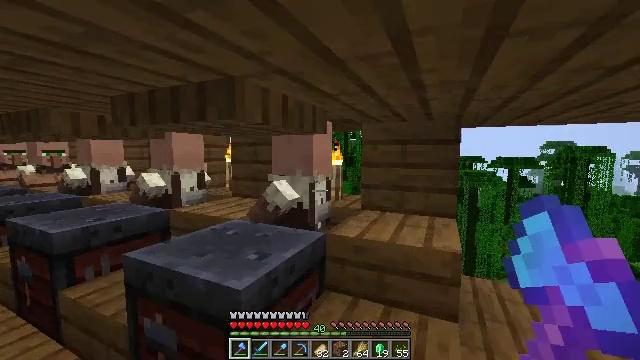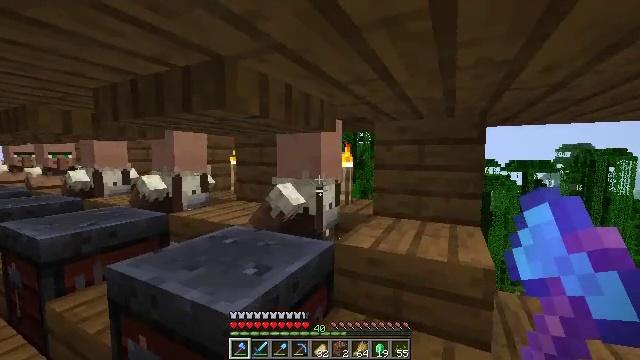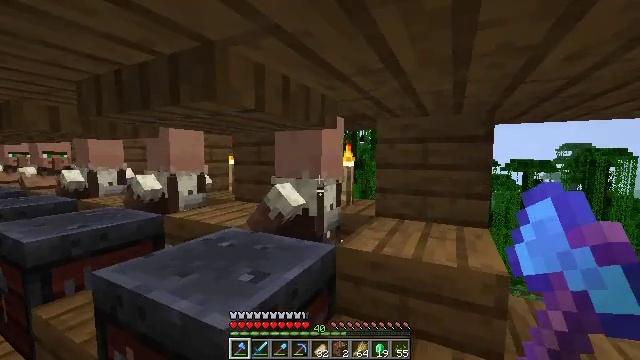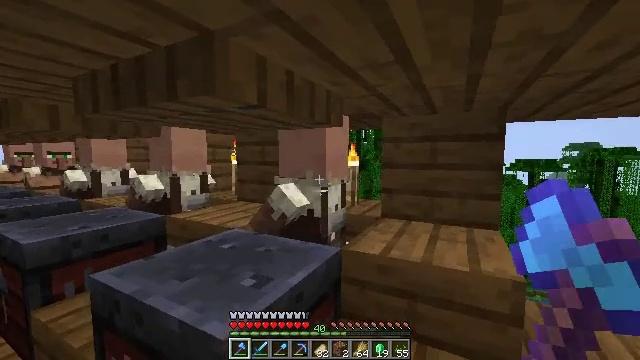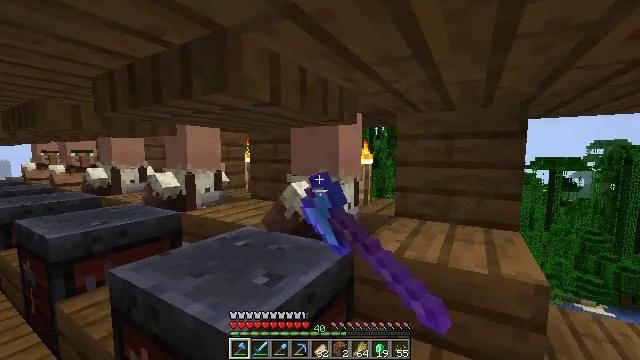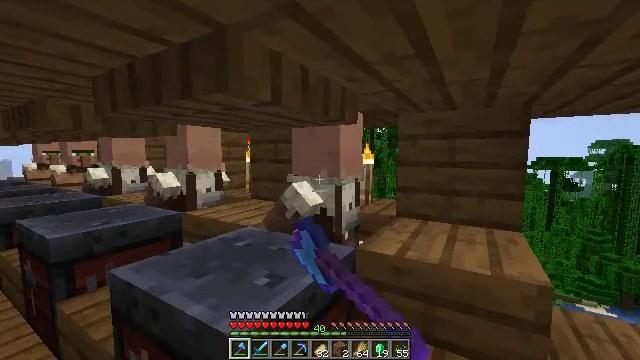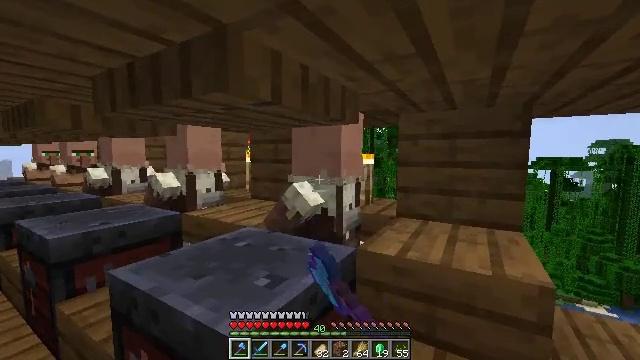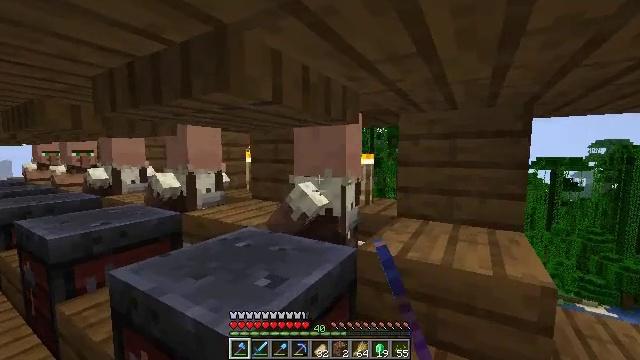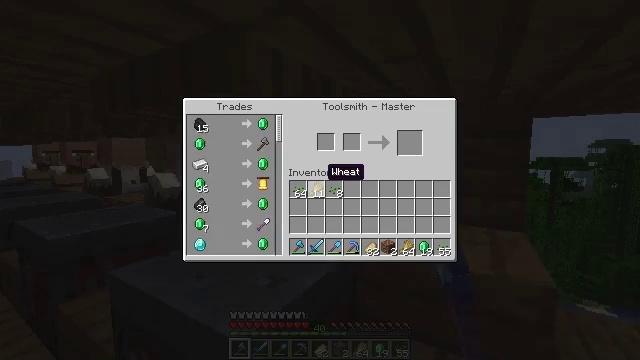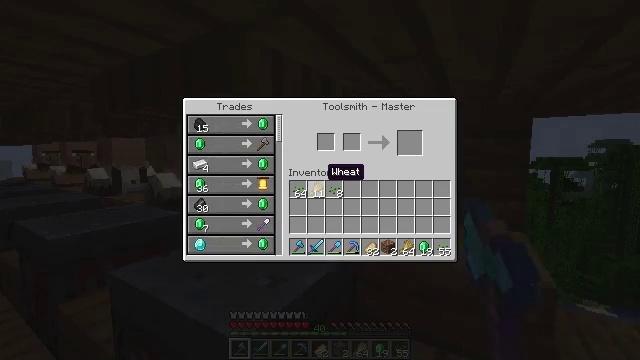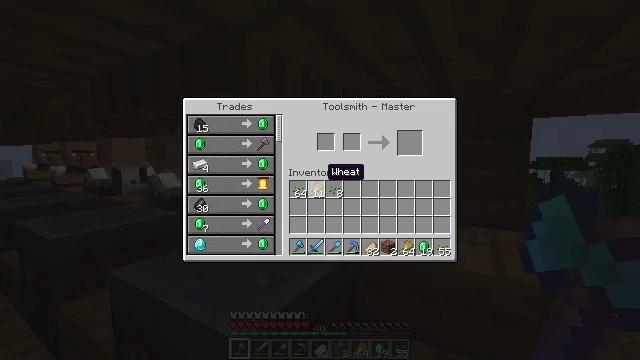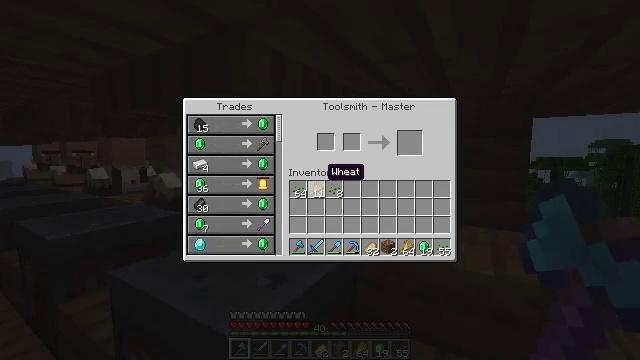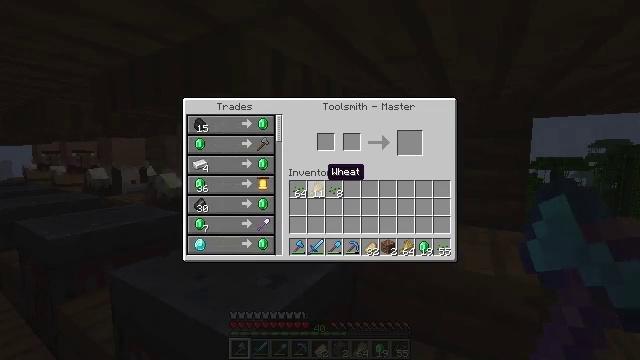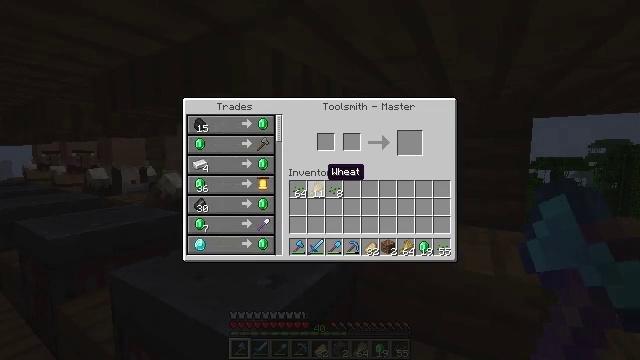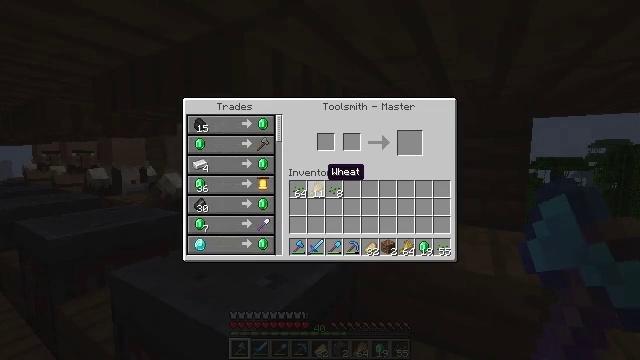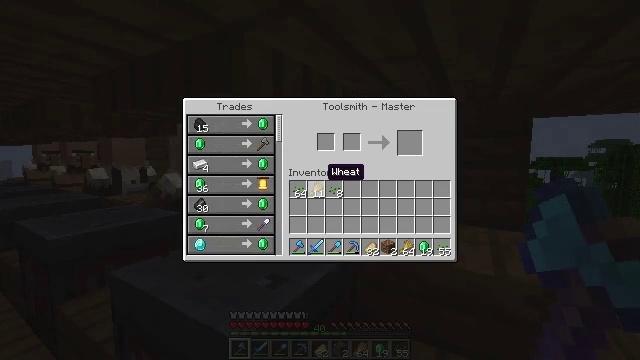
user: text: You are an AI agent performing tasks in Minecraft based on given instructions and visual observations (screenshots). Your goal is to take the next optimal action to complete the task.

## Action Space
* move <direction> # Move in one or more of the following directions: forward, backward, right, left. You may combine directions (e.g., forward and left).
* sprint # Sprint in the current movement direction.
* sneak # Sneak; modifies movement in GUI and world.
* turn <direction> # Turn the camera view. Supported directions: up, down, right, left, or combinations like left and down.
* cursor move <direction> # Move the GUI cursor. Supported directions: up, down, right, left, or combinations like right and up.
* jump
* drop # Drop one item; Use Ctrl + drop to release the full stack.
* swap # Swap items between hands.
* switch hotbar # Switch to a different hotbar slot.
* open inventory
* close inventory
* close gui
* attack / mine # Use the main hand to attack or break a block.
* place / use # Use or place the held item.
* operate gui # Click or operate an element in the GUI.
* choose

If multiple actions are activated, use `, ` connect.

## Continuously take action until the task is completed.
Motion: motion action
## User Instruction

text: Obtain a diamond hoe by crafting it with specific materials.
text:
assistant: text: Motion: turn left
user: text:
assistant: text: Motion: no_op
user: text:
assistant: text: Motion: use / place
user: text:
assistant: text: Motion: turn left, use / place
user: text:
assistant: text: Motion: use / place
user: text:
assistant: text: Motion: use / place
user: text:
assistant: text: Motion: no_op
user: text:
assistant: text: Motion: open gui
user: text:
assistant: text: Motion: no_op
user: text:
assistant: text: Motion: no_op
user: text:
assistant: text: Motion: no_op
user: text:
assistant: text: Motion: no_op
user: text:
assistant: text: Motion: no_op
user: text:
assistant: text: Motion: no_op
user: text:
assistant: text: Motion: no_op
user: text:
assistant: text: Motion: no_op
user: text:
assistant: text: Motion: cursor move left
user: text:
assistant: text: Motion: cursor move left
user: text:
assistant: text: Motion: cursor move left
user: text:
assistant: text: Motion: cursor move left
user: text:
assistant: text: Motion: no_op
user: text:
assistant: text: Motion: no_op
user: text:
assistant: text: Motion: no_op
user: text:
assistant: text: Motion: no_op
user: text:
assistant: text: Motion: no_op
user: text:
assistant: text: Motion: no_op
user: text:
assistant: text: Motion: no_op
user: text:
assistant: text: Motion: no_op
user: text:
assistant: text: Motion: no_op
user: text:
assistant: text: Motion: no_op